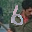
Label: 6